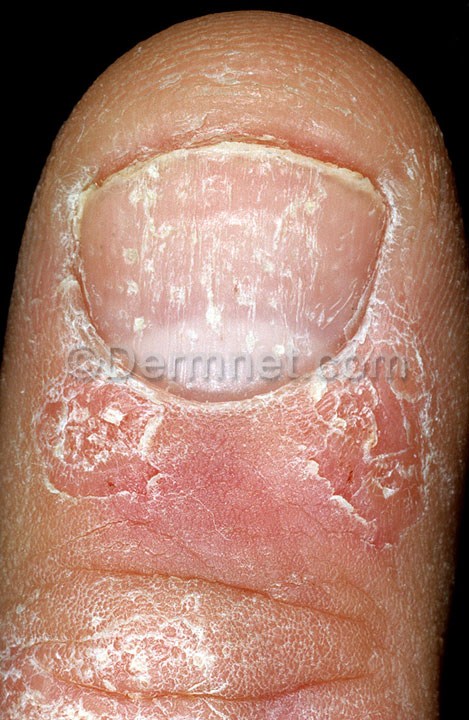
Disease: Nail Fungus and other Nail Disease